Interaction volume radius: 10 \u00c5
Interaction volume height: 20 \u00c5
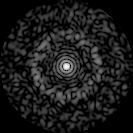
Disorder parameter: 0.8629